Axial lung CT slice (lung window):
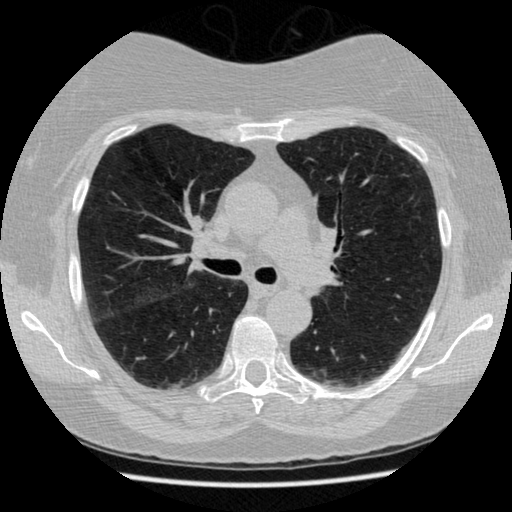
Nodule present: no